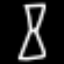
Label: hourglass